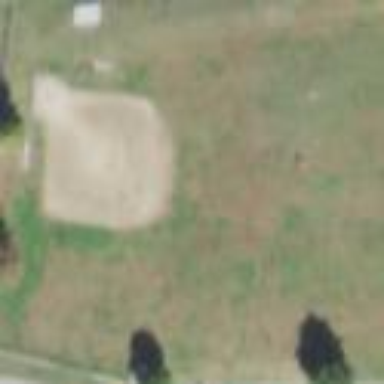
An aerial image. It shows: Baseball pitch for leisure land activities.